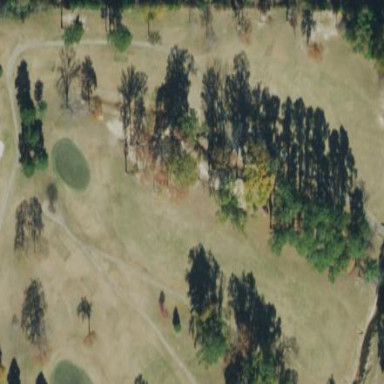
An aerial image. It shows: Golf fairway surrounded by grass.